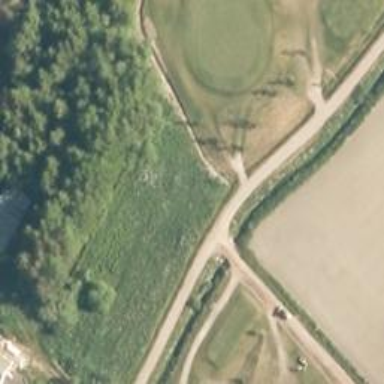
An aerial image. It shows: Path used for both walking and golf.